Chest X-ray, AP view. Patient: 60 years old, sex M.
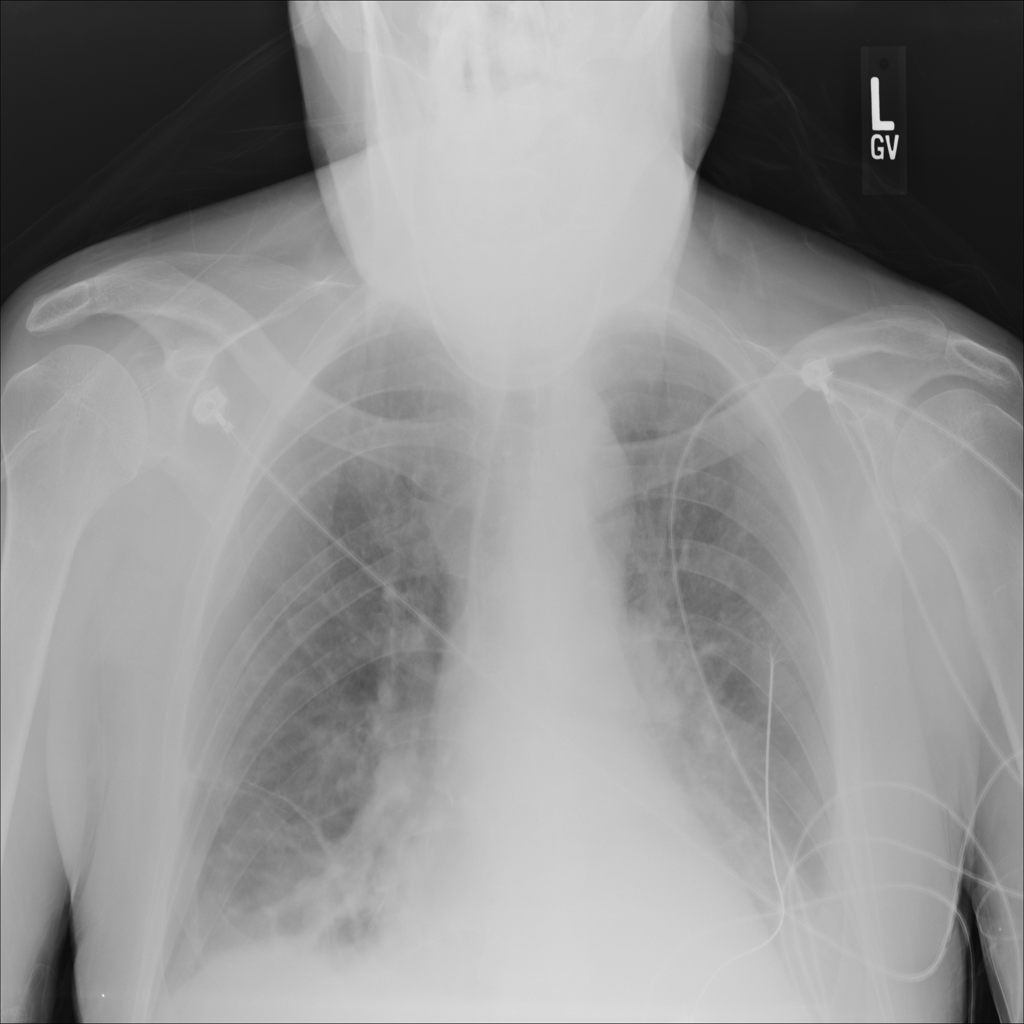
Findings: Atelectasis, Effusion